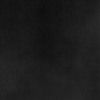
Label: dusty